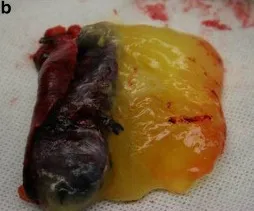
Displaying the mucous content.
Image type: medical_photograph (skin_photograph)